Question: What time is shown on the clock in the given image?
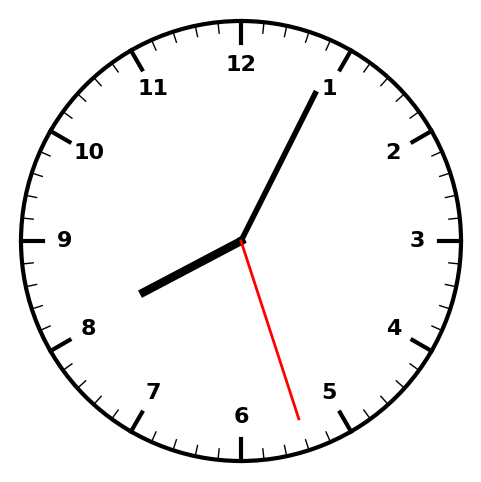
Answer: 08:04:27